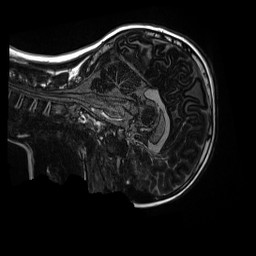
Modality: MP2RAGE
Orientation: sagittal
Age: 11
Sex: female
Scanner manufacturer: siemens
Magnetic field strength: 3 T
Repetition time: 4 s
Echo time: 0.00303 s